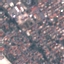
Land use / land cover class: Residential